Aerial crown-view tile of a tropical tree (Barro Colorado Island, Panama), acquired 20250616:
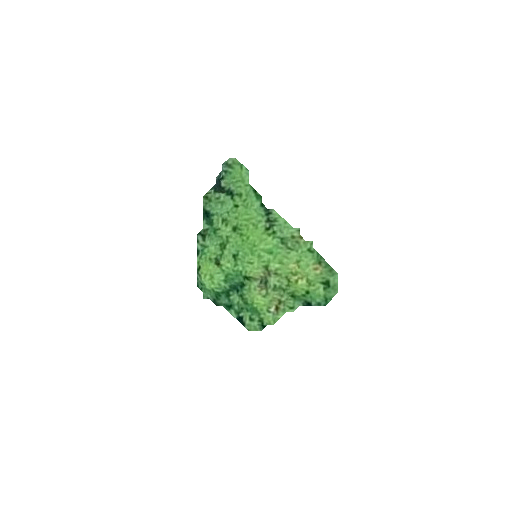
Species: Protium stevensonii
GBIF accepted scientific name: Tetragastris panamensis
Crown area: 20.481 m²